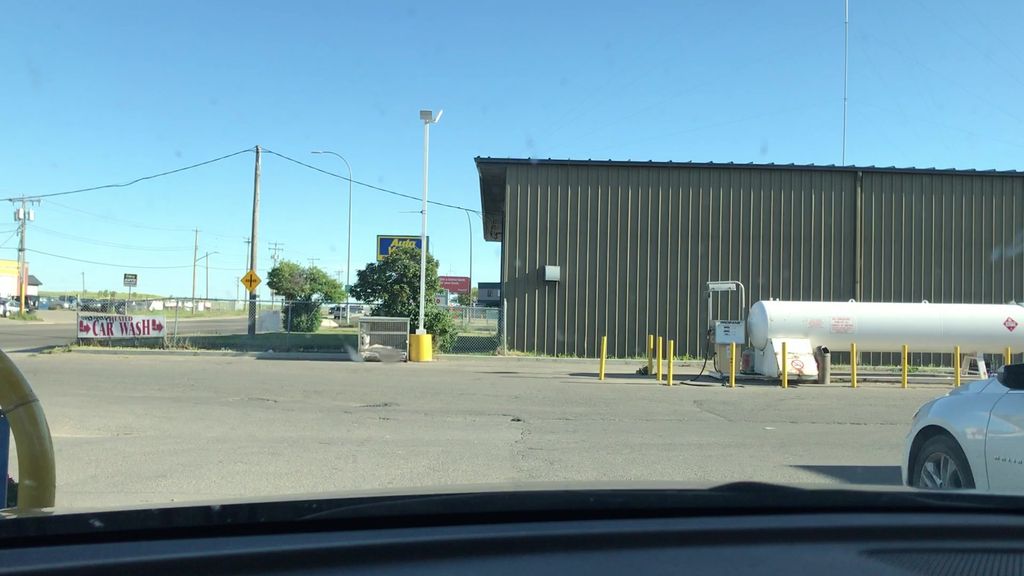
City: calgary